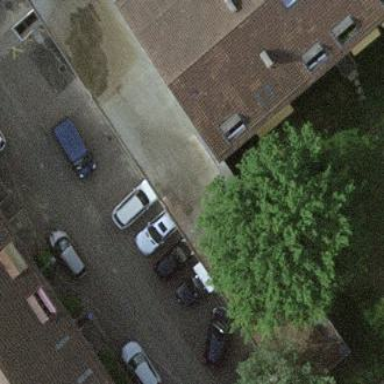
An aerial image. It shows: Group of garages.